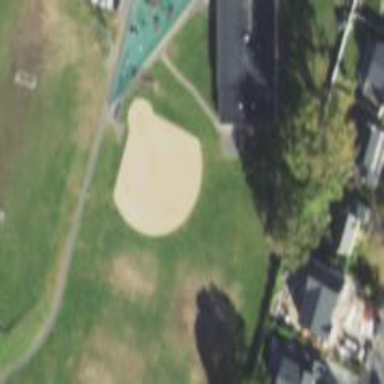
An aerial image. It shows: Baseball pitch for leisure land activities.